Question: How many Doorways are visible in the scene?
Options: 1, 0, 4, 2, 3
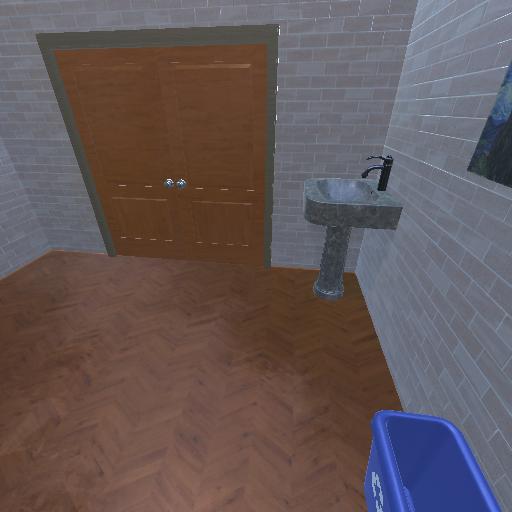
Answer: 1